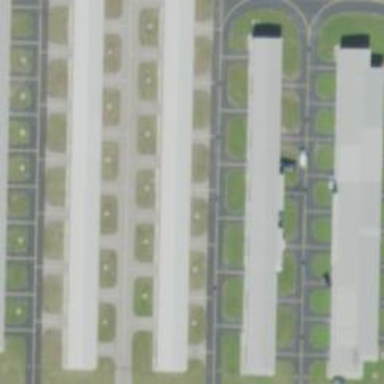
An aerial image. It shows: Image of taxiway at airport.